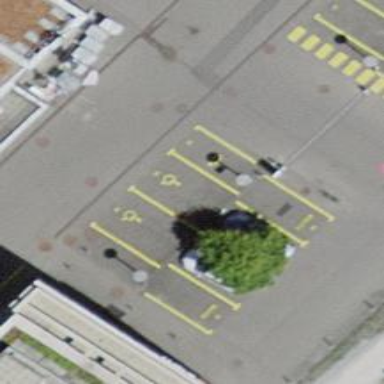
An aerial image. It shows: Charging station.